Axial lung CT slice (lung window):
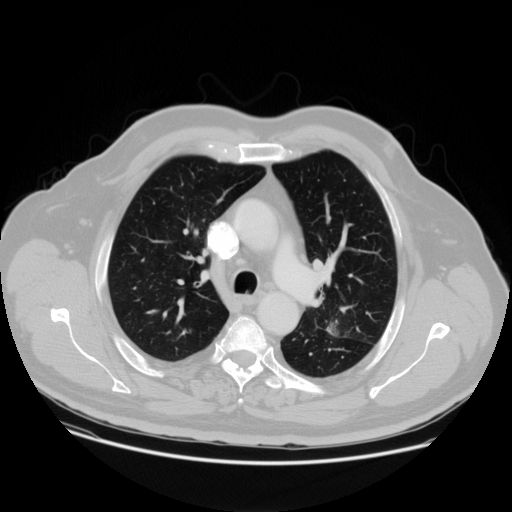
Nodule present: yes
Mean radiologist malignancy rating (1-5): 4.667